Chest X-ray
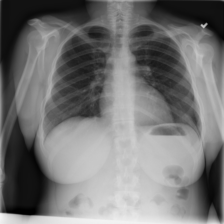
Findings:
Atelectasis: negative
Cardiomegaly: negative
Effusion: negative
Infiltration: negative
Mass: negative
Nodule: negative
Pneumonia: negative
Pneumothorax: negative
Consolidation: negative
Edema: negative
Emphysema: negative
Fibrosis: negative
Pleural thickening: negative
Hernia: negative